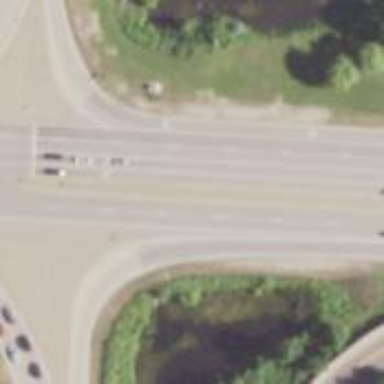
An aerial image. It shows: Primary highway labeled as westbound road 55.